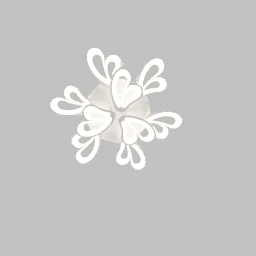
Label: lighting